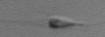
Label: flagellate_morphotype3